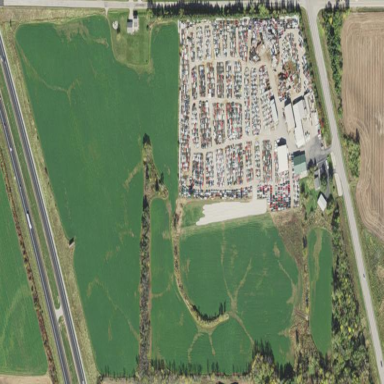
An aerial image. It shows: Industrial area designated as auto wrecker yard.